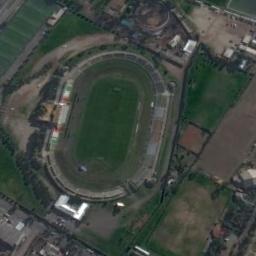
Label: stadium